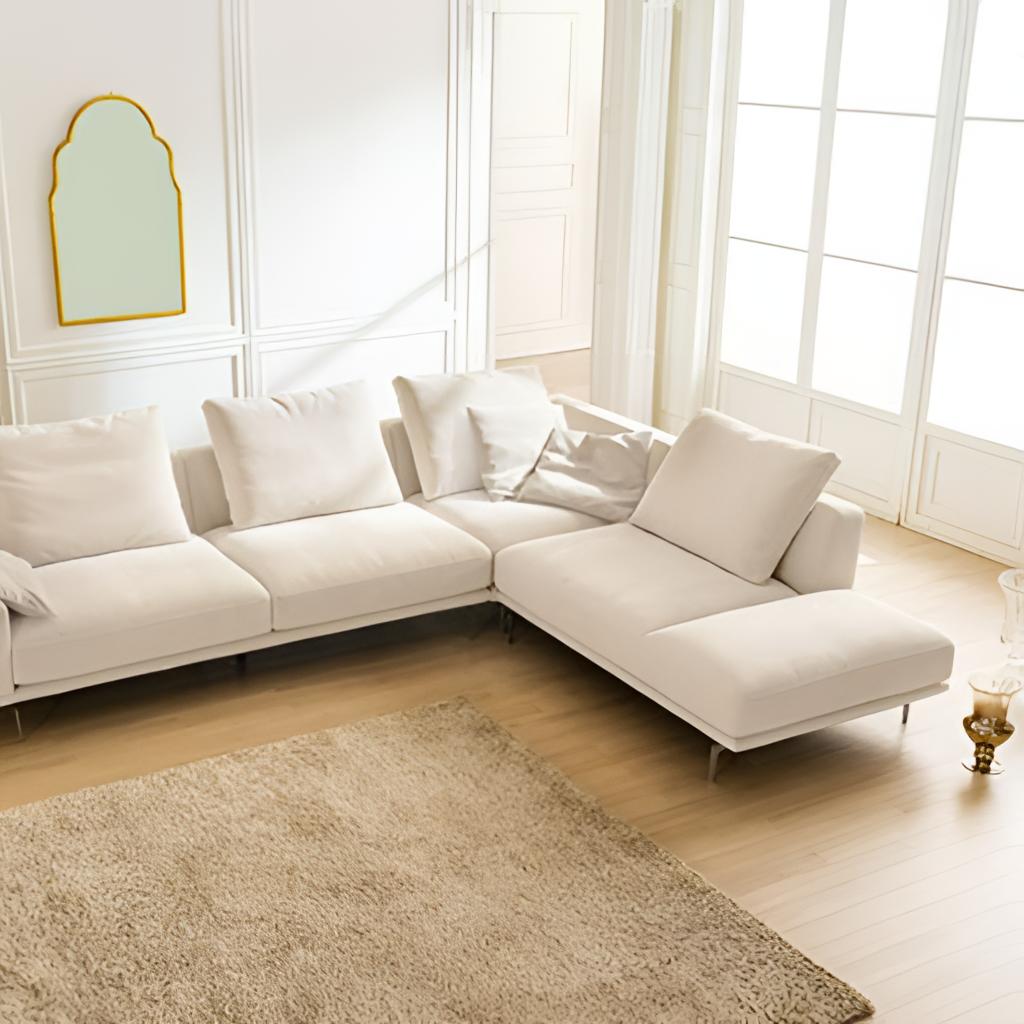
living room, fabric sectional sofa, paint wallpaper, modern, beige wood flooring, with plank pattern